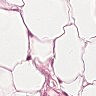
Metastatic tissue present: no